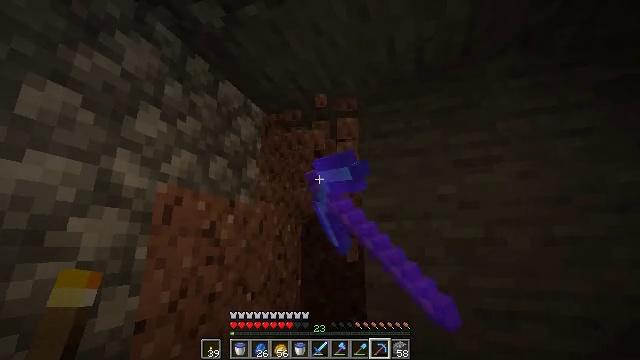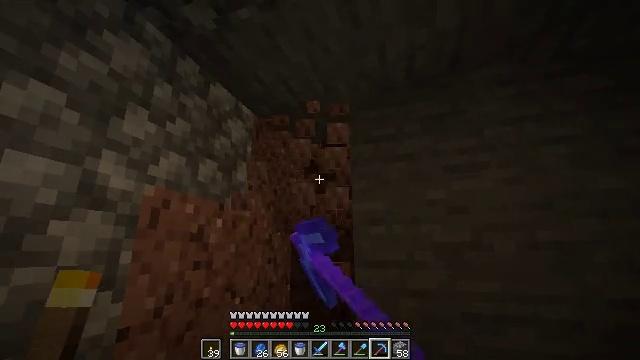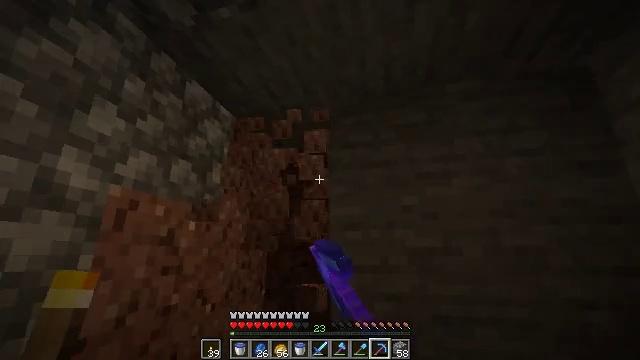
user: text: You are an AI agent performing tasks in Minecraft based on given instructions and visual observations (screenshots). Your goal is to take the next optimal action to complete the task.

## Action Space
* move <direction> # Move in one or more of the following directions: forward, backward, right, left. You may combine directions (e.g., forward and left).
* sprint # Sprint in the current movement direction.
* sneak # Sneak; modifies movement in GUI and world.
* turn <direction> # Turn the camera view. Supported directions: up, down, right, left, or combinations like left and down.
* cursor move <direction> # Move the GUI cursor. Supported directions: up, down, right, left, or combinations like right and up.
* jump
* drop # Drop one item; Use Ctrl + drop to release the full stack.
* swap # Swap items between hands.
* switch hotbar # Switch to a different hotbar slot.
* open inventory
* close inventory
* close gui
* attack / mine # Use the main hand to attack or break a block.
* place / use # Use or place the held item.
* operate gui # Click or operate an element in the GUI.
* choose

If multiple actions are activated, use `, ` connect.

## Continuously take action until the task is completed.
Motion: motion action
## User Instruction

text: Use a pickaxe to gather granite.
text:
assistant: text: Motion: turn right, attack / mine
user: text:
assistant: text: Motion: turn right, attack / mine
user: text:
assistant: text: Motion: attack / mine